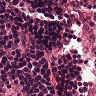
Metastatic tissue present: no